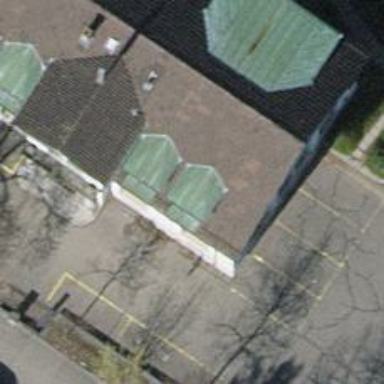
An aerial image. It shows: Kindergarten.